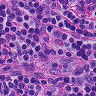
Metastatic tissue present: no